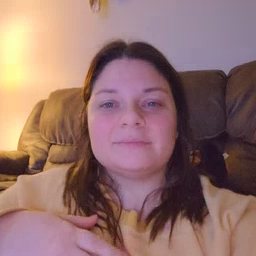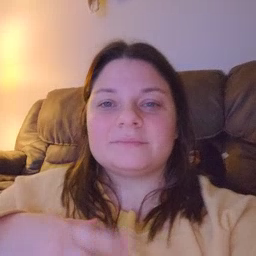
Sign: kiss